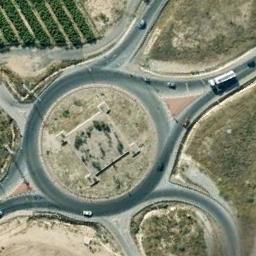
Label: roundabout